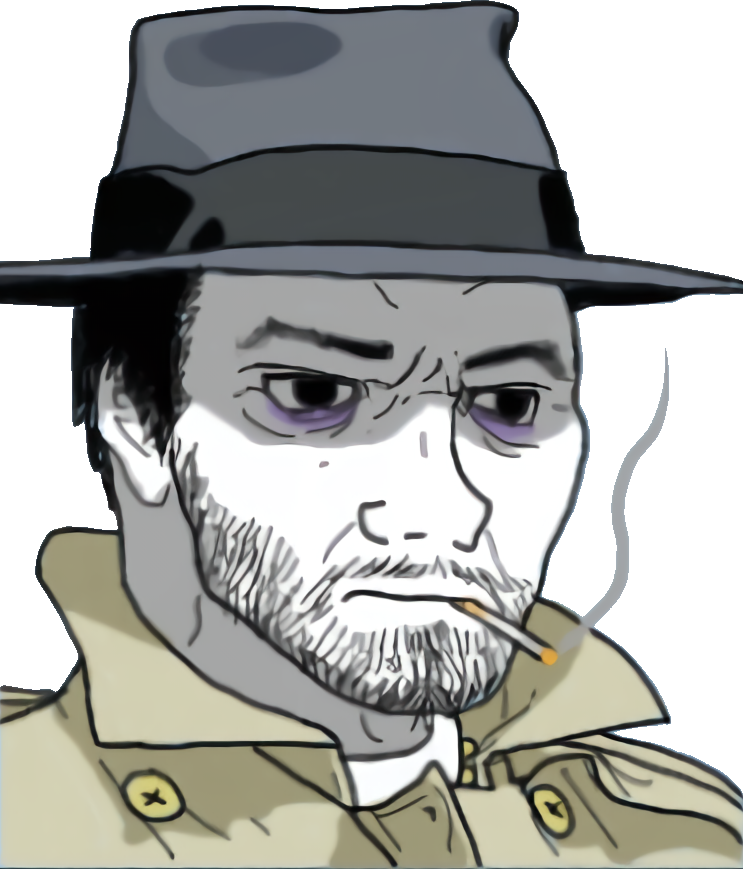
Label: 5_Doomer